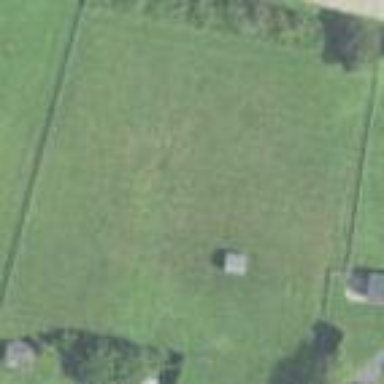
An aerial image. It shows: Fence enclosing paddock meadow.